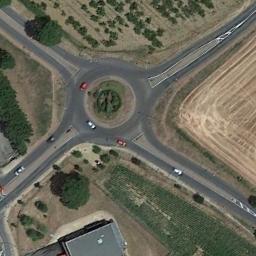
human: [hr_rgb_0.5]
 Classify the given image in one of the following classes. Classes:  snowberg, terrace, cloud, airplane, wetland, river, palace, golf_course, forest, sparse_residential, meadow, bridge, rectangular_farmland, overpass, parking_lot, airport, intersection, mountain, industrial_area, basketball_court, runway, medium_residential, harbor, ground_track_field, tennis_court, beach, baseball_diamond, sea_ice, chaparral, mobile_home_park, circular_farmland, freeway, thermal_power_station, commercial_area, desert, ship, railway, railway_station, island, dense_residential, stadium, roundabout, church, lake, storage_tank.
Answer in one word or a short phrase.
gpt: roundabout